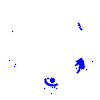
Particle: electron